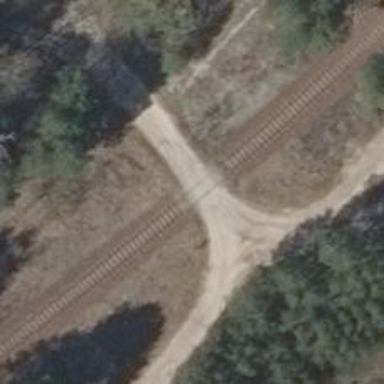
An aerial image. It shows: Railway level crossing.